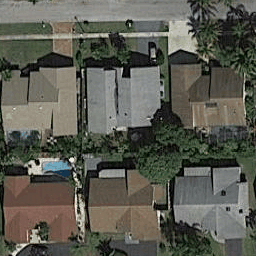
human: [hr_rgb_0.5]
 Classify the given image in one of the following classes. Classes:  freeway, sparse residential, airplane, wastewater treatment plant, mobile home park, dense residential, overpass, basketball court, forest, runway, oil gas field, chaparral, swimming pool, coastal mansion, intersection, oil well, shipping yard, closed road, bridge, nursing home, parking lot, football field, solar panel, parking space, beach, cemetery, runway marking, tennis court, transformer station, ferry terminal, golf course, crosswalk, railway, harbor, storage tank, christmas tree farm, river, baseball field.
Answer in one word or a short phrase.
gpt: dense residential